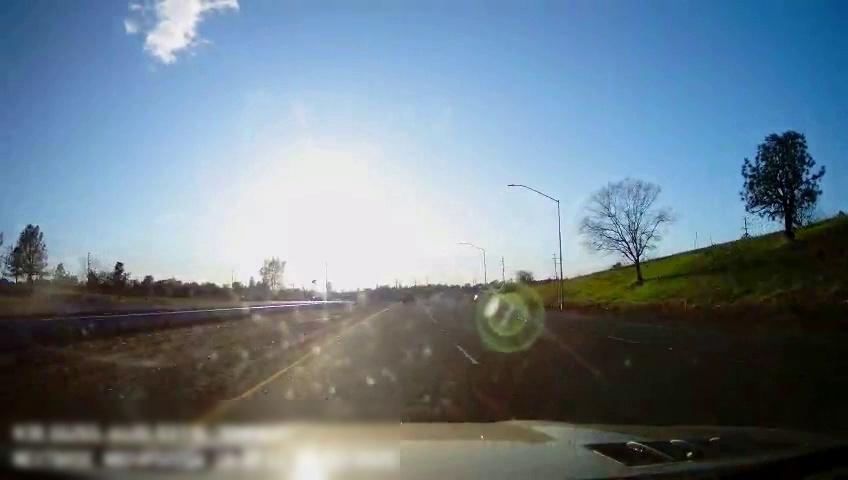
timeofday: Day
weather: Sunny
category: Drivable Space
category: Drivable Space
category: Vehicles | Truck
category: Lanes | Current Lane
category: Lanes | Current Lane
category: Lanes | Alternate Lane